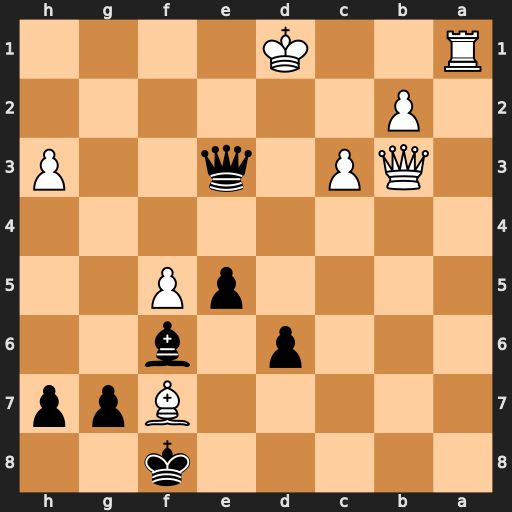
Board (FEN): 5k2/5Bpp/3p1b2/4pP2/8/1QP1q2P/1P6/R2K4
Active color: b
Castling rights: -
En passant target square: -
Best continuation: Qd3+ Kc1 Bg5#